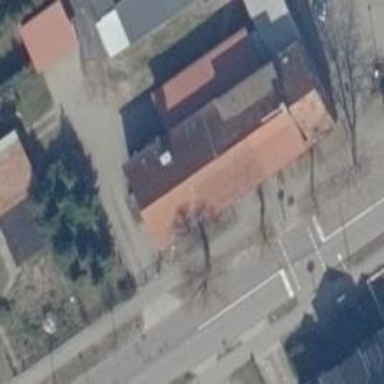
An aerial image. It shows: Bakery.